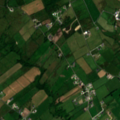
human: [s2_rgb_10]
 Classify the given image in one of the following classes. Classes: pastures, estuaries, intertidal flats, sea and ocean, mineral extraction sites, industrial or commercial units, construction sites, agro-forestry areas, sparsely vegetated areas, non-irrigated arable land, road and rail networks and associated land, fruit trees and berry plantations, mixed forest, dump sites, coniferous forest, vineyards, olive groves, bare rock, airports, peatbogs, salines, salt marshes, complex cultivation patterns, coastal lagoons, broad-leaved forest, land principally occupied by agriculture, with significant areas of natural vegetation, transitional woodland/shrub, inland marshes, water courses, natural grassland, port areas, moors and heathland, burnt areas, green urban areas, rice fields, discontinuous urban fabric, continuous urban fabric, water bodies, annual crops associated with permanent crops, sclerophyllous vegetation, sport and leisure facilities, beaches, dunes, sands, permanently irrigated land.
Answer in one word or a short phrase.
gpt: pastures, peatbogs